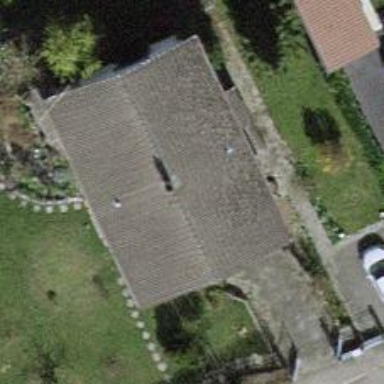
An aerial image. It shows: Gabled roof house.